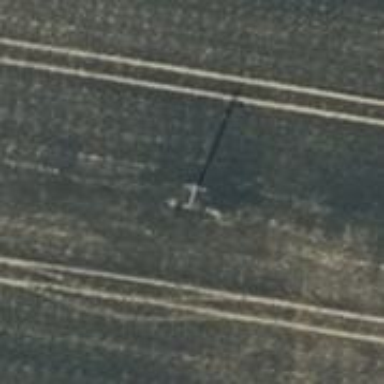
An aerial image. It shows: Power pole.